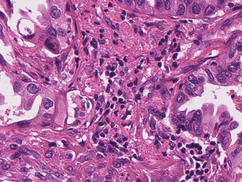
Tumor epithelial tissue: yes
Tumor-associated stroma tissue: yes
Normal tissue: no